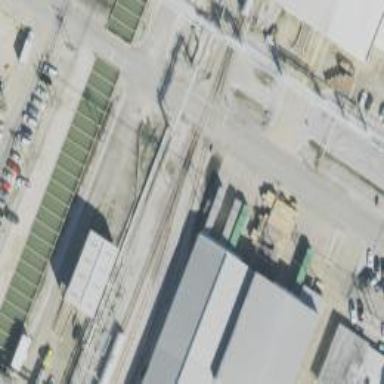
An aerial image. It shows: Rail spur service.